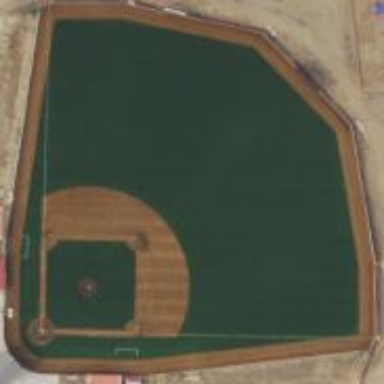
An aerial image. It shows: Baseball pitch for leisure and sports activities.